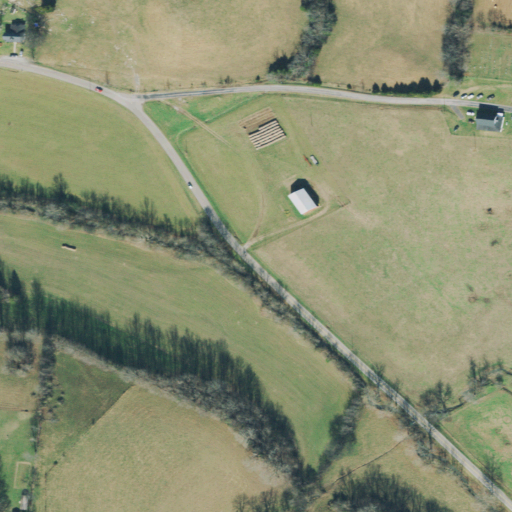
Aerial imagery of valley in Tennessee named Wilson Hill Hollow containing pasture and open development